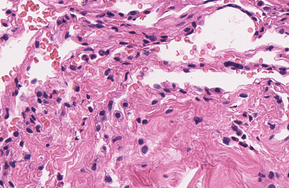
Tumor epithelial tissue: no
Tumor-associated stroma tissue: no
Normal tissue: yes